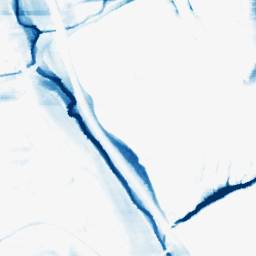
Category: morphological
Decomposition family: morphological_rect
Decomposition parameters: operation: closing
width: 50
height: 10
Upsampling method: cubic_catmull_rom
Upsampling parameters: scale: 4
Upsampling scale: 4